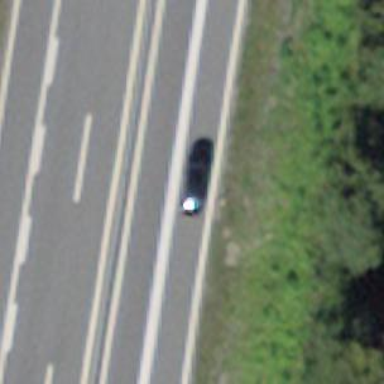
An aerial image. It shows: Asphalt trunk motorway.